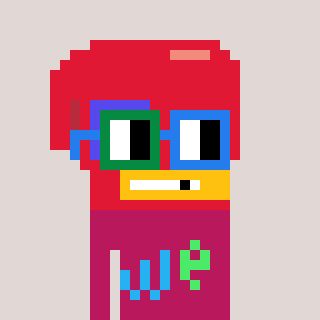
a pixel art character with square green and blue glasses, a boxing glove-shaped head and a darkpink-colored body on a warm background